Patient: sex M, age 35
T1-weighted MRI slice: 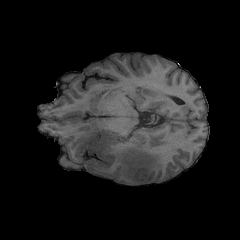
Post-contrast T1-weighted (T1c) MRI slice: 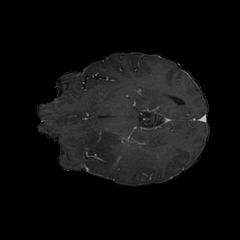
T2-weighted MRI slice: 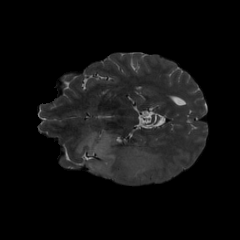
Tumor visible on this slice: yes
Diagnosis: Astrocytoma, IDH-mutant
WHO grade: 4